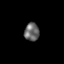
Tissue: skin
Cell type: Epithelial cells
Senescence score: 0.2699
Nuclear area (px): 261
Mean DAPI intensity: 105.264